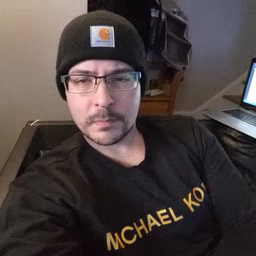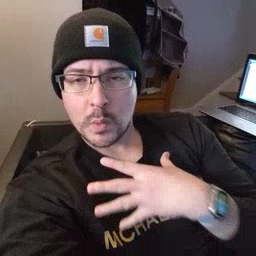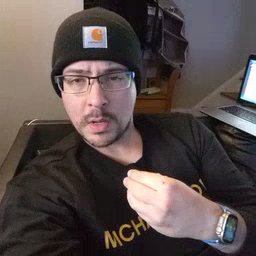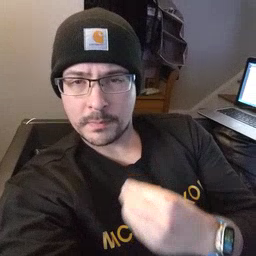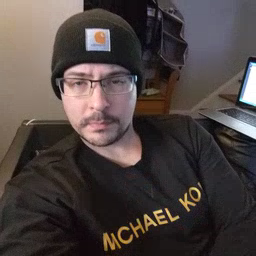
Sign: white